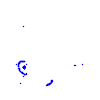
Particle: proton